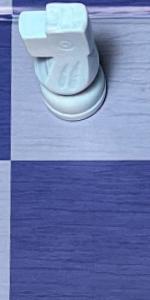
Label: Empty